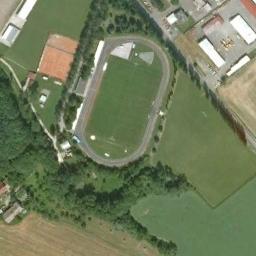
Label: ground_track_field